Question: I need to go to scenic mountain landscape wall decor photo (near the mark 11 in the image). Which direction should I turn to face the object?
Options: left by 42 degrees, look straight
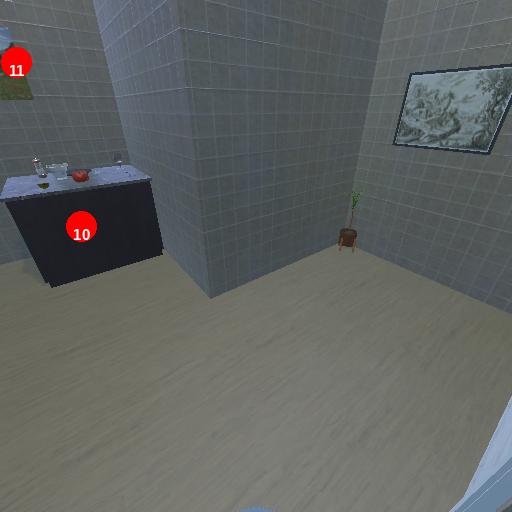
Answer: left by 42 degrees